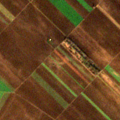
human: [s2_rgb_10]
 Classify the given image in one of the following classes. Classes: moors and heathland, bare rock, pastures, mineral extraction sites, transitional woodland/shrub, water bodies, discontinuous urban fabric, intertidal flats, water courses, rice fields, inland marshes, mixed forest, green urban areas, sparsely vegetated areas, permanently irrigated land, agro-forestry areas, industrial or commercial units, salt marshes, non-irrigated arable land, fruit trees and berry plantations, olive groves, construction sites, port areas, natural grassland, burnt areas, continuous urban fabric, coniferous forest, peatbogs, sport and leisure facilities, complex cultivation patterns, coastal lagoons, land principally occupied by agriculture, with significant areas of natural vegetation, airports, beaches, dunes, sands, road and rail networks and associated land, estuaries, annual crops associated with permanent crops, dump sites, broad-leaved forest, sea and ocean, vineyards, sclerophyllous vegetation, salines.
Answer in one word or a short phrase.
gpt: non-irrigated arable land